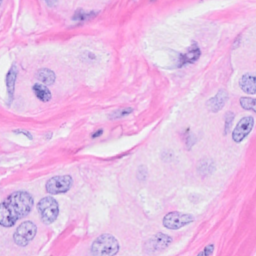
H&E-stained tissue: Breast